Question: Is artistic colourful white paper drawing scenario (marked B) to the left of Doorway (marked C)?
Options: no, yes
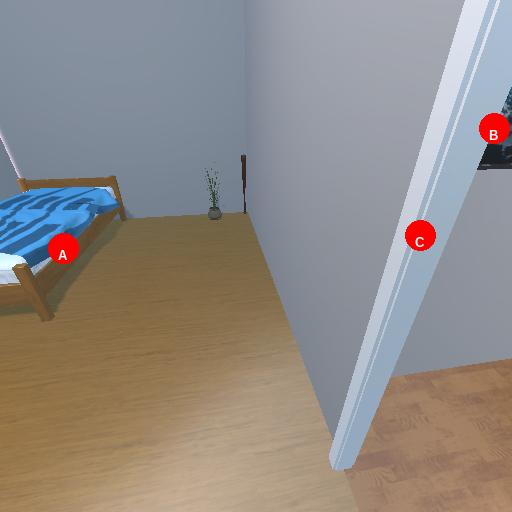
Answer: no